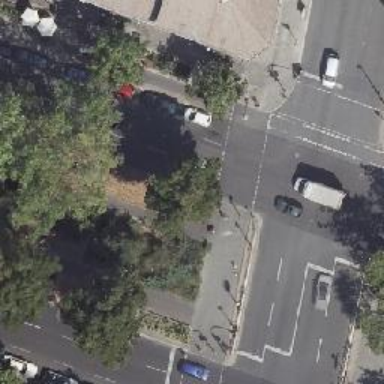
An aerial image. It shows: Crossing with traffic signals.